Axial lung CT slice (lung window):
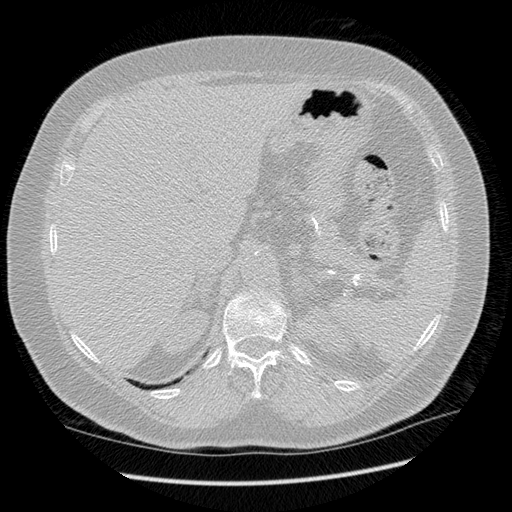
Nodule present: no